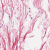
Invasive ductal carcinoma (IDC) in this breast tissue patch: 0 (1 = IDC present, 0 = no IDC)